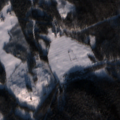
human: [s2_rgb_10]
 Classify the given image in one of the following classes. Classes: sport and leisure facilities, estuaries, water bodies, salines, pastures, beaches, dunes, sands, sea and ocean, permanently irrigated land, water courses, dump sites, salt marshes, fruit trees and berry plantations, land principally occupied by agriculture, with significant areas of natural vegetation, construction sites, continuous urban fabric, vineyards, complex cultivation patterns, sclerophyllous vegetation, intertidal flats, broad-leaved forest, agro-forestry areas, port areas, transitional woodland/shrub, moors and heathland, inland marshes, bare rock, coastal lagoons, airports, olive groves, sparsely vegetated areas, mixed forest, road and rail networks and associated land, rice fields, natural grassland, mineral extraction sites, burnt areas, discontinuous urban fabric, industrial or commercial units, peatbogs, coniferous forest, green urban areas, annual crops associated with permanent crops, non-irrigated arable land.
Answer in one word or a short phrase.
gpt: land principally occupied by agriculture, with significant areas of natural vegetation, coniferous forest, mixed forest, transitional woodland/shrub